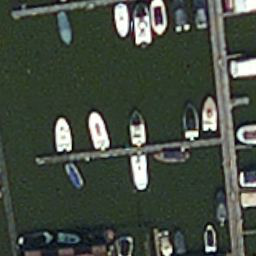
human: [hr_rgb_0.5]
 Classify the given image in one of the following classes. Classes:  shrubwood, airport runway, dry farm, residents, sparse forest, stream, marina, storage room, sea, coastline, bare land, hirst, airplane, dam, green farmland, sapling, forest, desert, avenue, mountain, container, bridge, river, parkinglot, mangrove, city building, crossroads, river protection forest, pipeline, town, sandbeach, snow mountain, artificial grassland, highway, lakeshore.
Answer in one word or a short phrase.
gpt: marina